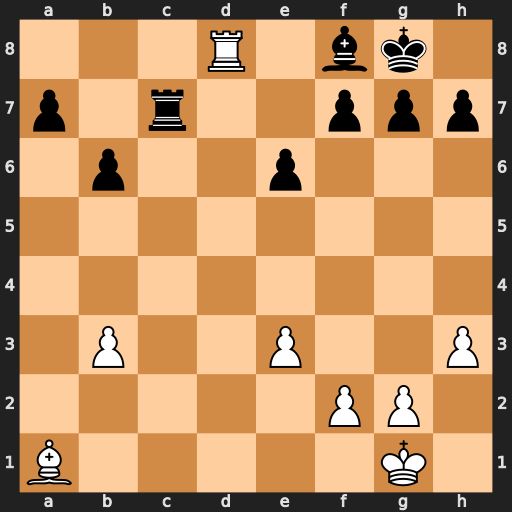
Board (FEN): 3R1bk1/p1r2ppp/1p2p3/8/8/1P2P2P/5PP1/B5K1
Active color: w
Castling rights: -
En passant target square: -
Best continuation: Be5 Rc6 Bb2